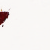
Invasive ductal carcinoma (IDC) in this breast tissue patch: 0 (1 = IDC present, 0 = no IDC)